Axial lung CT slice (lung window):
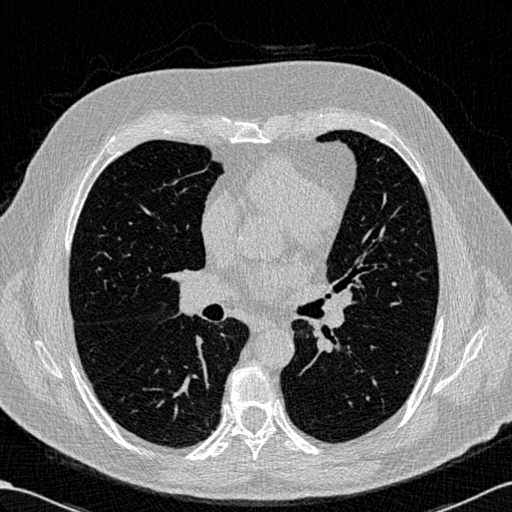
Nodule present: no